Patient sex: F
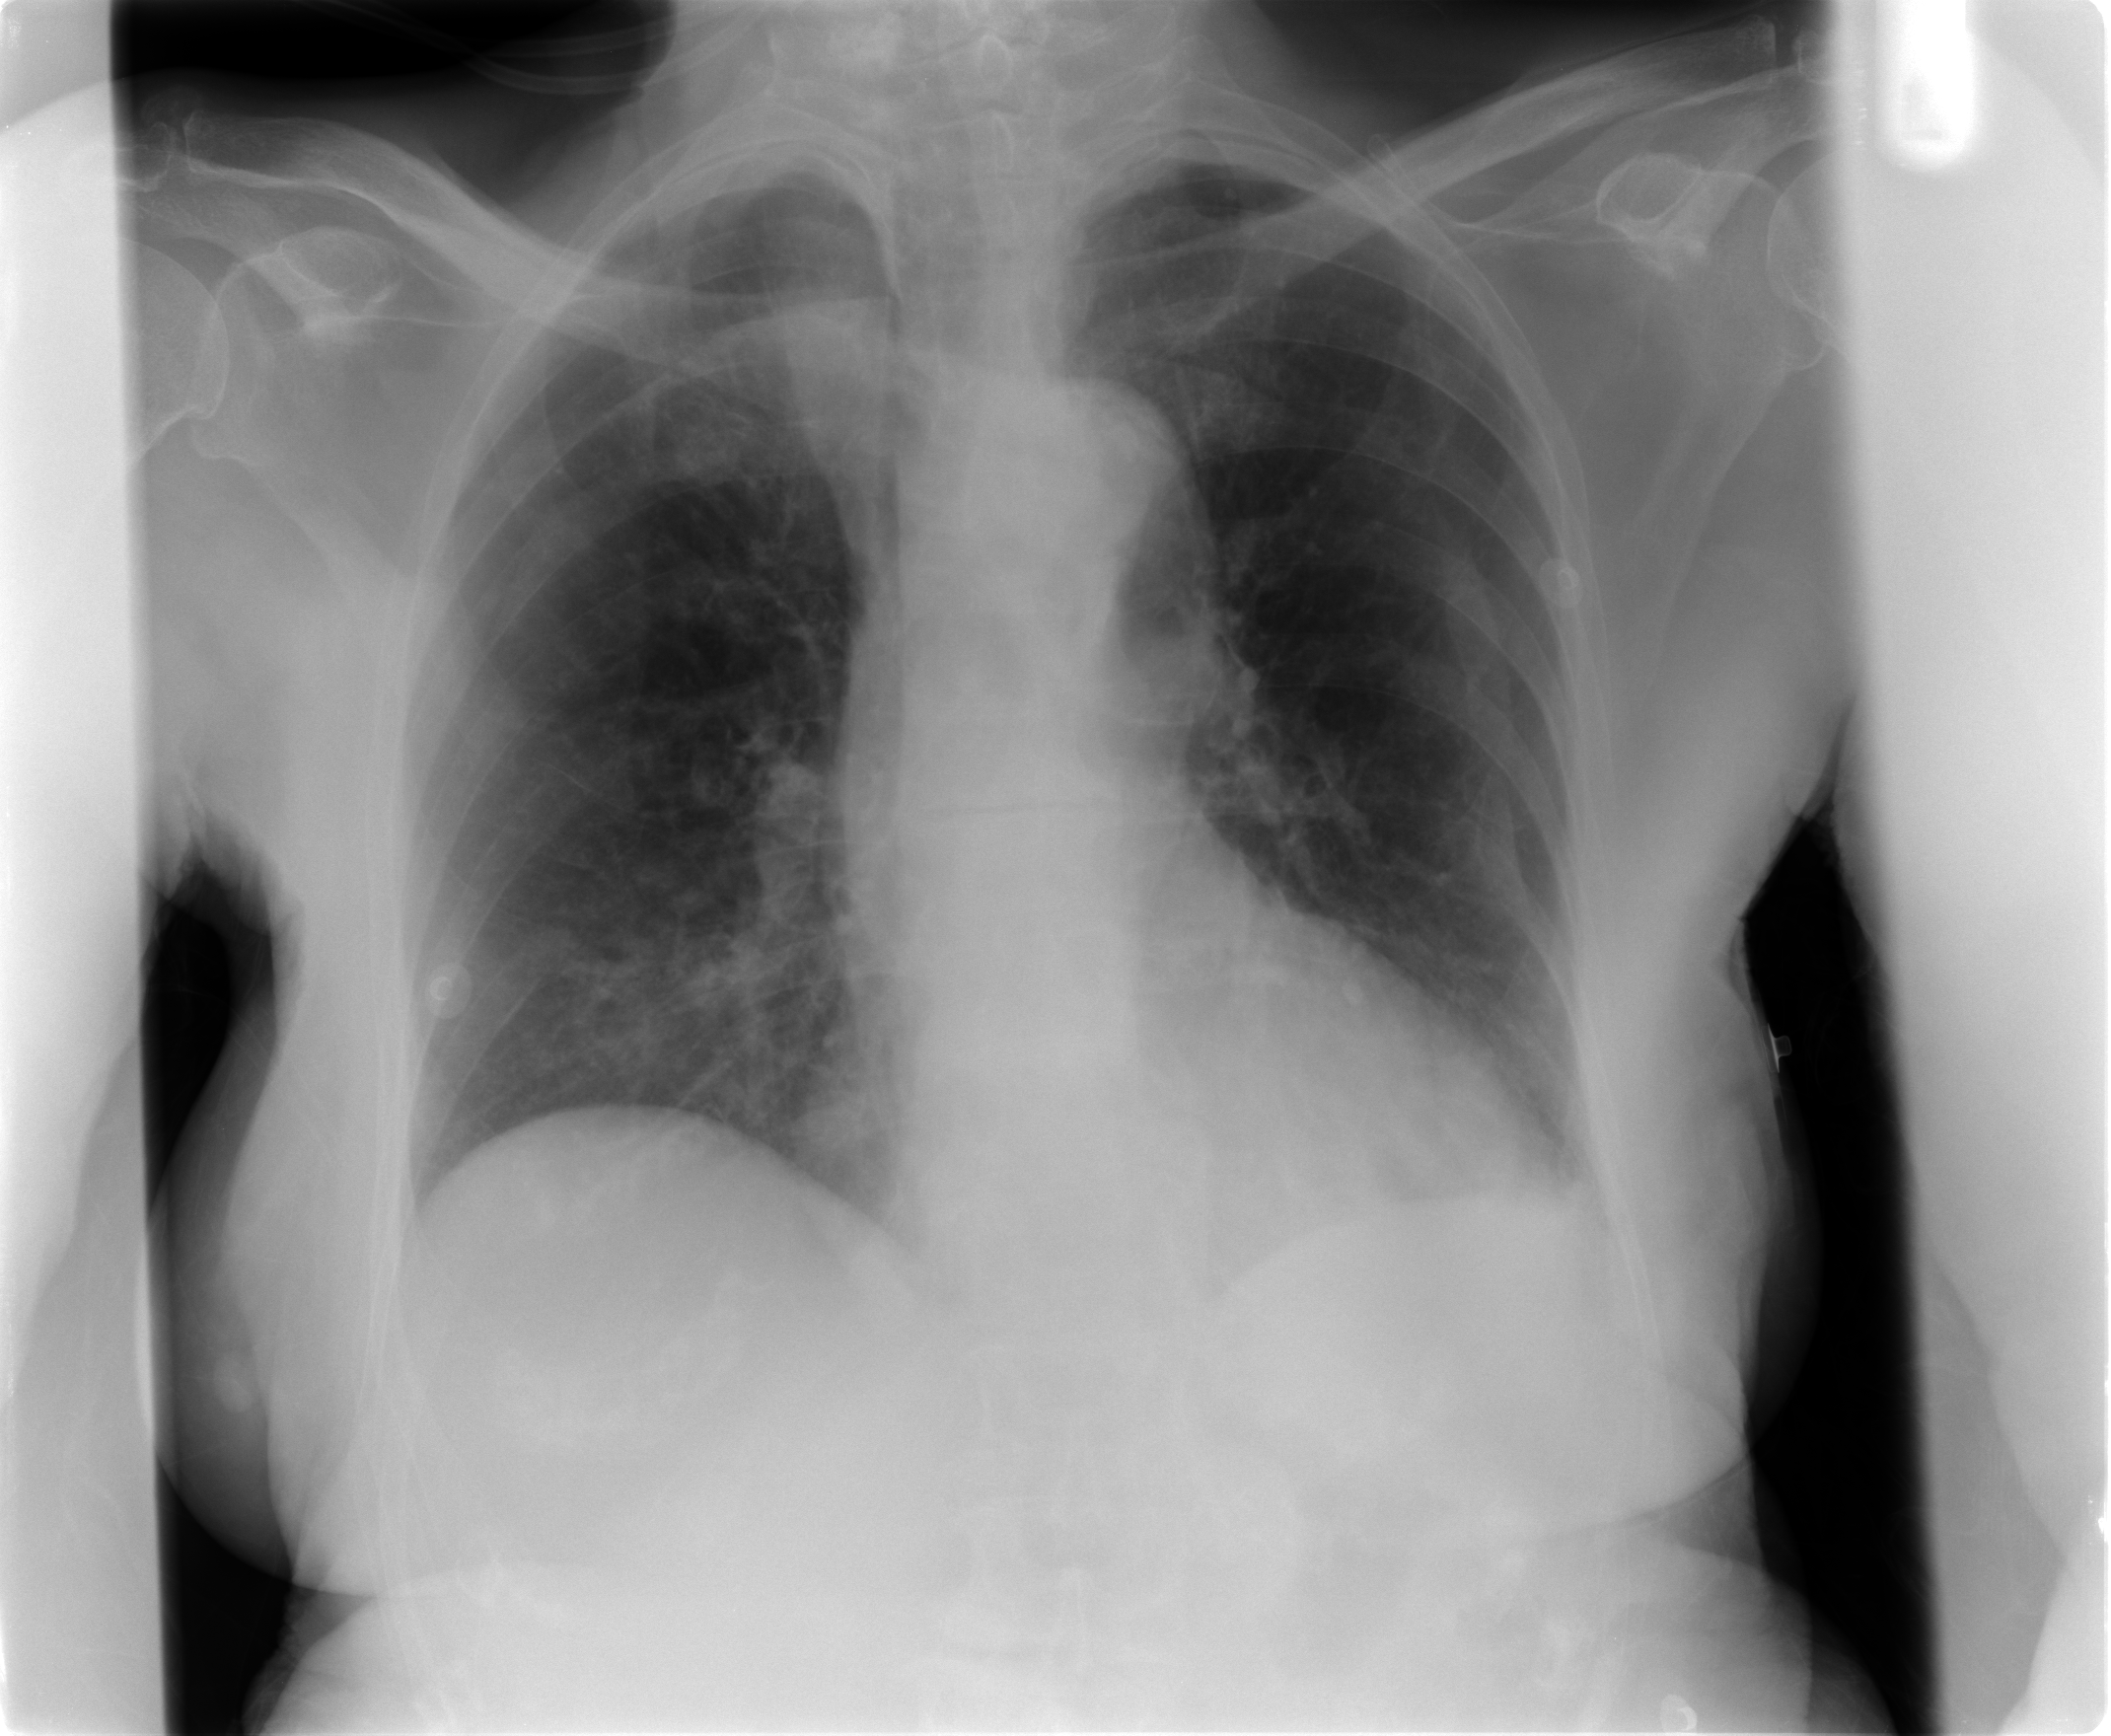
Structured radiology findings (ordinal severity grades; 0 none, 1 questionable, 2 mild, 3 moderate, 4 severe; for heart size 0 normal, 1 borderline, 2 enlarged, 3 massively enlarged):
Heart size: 1
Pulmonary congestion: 2
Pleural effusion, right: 0
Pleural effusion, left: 0
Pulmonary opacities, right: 1
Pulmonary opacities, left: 0
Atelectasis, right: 2
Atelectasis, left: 1